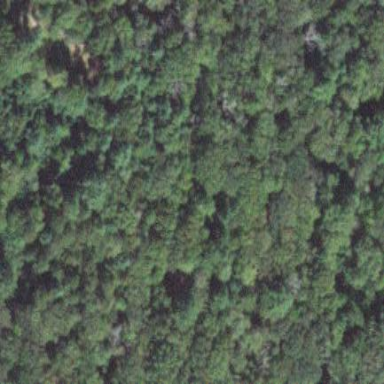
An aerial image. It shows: Woodland consisting mainly of needle-leaved trees.